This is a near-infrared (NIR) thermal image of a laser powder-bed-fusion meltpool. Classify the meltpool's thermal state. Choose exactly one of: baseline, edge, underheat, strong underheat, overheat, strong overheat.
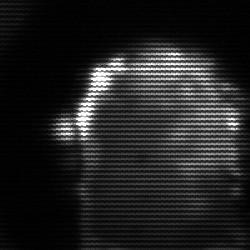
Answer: baseline